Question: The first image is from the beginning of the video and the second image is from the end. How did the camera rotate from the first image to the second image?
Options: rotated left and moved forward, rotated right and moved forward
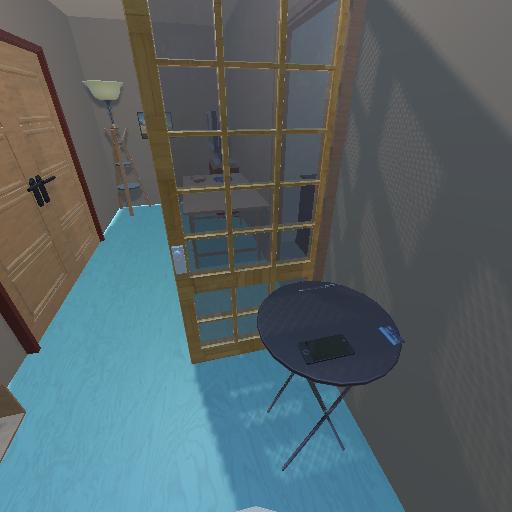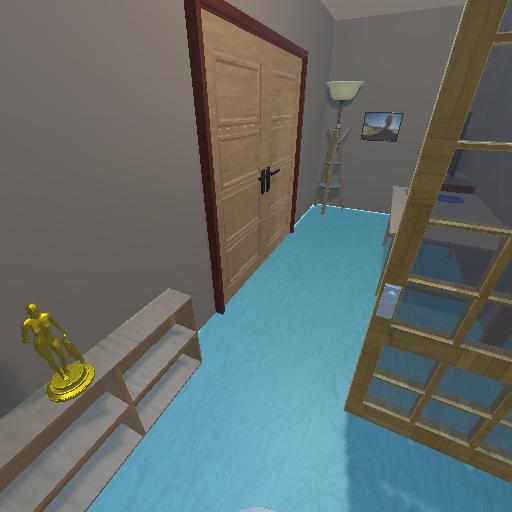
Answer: rotated left and moved forward